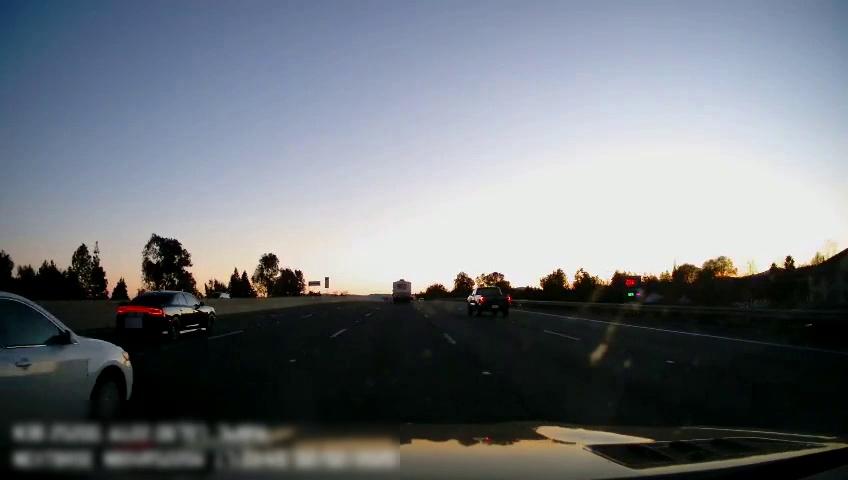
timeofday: Day
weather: Sunny
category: Drivable Space
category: Vehicles | Van
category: Vehicles | Truck
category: Vehicles | Car
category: Vehicles | SUV
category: Vehicles | Car
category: Lanes | Current Lane
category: Lanes | Alternate Lane
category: Lanes | Alternate Lane
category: Lanes | Current Lane
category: Lanes | Alternate Lane
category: Lanes | Alternate Lane